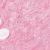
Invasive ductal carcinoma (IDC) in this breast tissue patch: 0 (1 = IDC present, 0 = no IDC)